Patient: sex M, age 54
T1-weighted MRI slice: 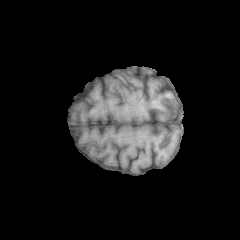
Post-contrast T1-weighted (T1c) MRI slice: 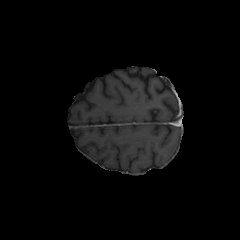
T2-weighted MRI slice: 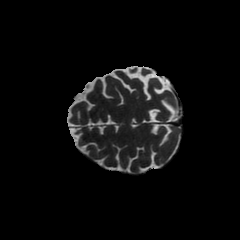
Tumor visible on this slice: no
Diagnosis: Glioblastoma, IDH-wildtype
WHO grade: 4